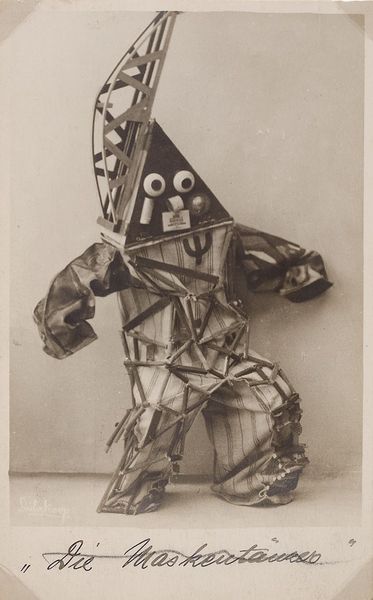
Titel: Tanzmaske 'Technik' von Lavinia Schulz
Künstler: Minya Diez-Dührkoop
Standort: Hamburg
Institution: Museum für Kunst und Gewerbe Hamburg
Schlagwörter: silber, tanzen, foto, fotografie, photographie, maske, photo, lichtbild, silbergelatine, theaterfotografie, brom, silbergelatinepapier, bromsilbergelatinepapier, entwicklungspapier, gelatinepapier, schwarzweißpositivverfahren, silbersalzverfahren, schwarzweißfotografie, theaterphotographie, maskentanz, bühnenkunst